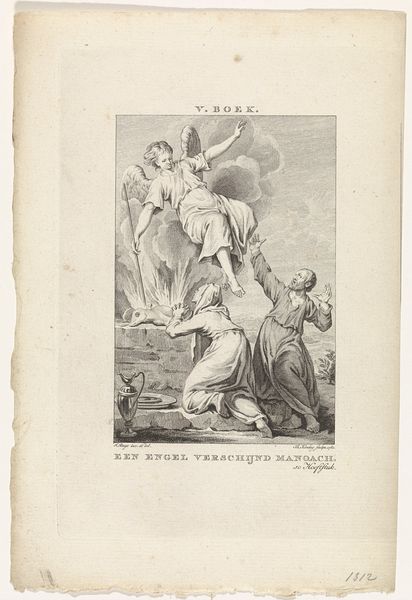
Titel: Manoach en zijn vrouw zien de engel in de vlam van hun offer opstijgen
Künstler: Theodoor Koning
Standort: Amsterdam
Institution: Rijksmuseum
Schlagwörter: feuer, mann, frau, zeichnung, teller, rauch, engel, kanne, schrift, lanze, deutsch, druck, gebet, opfer, 1312